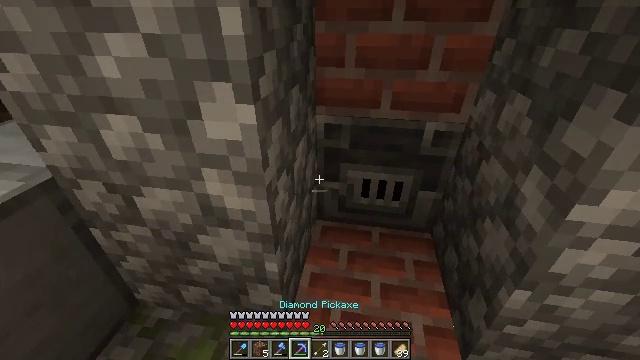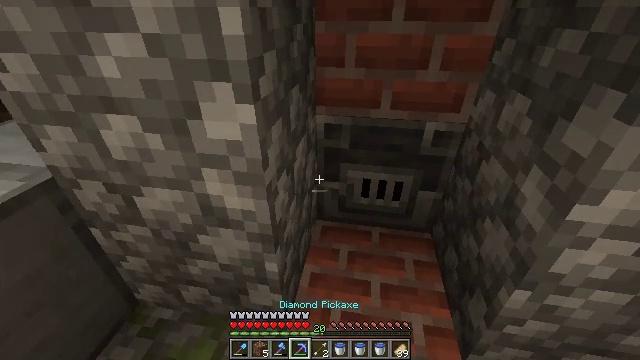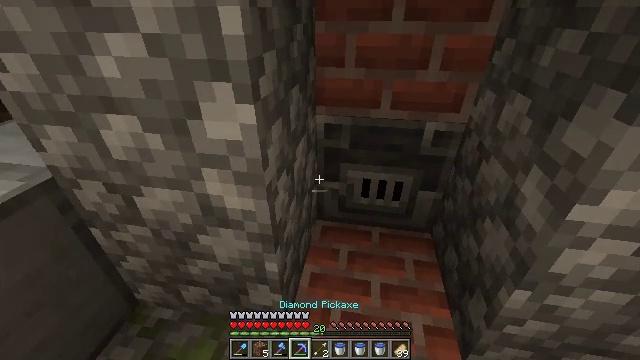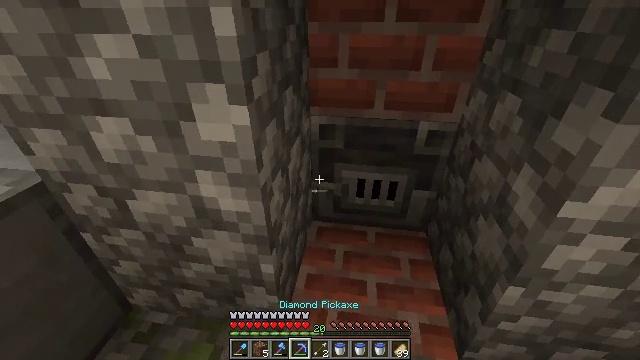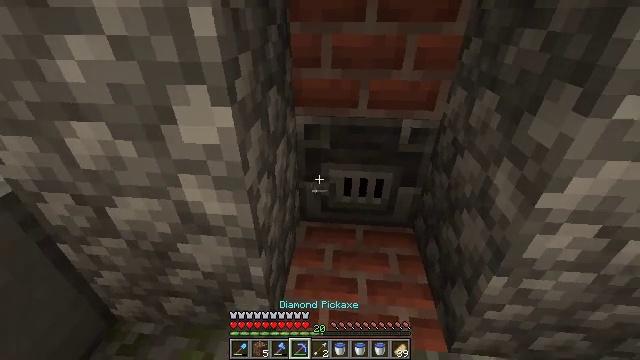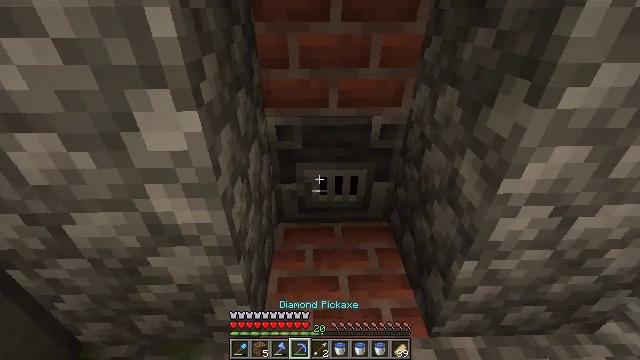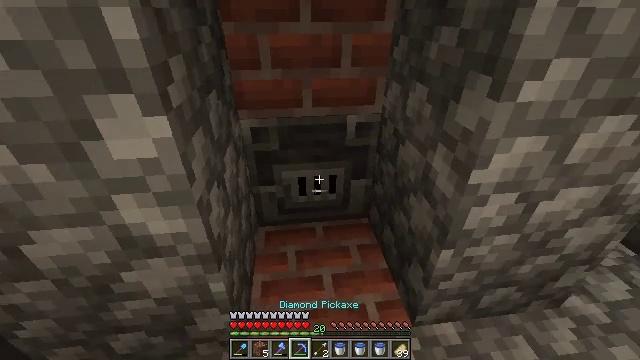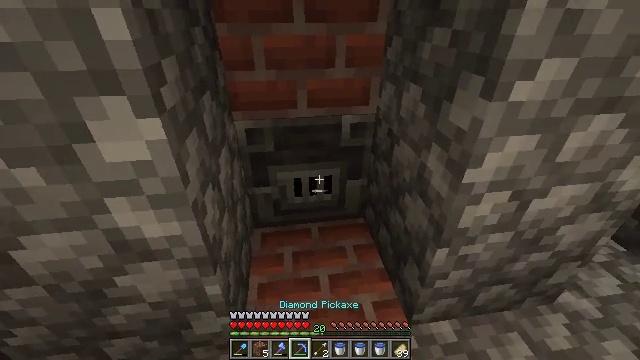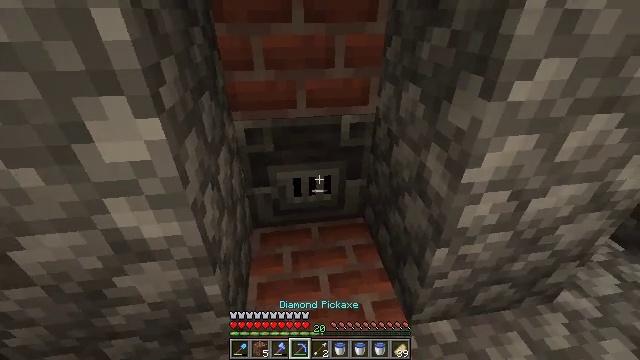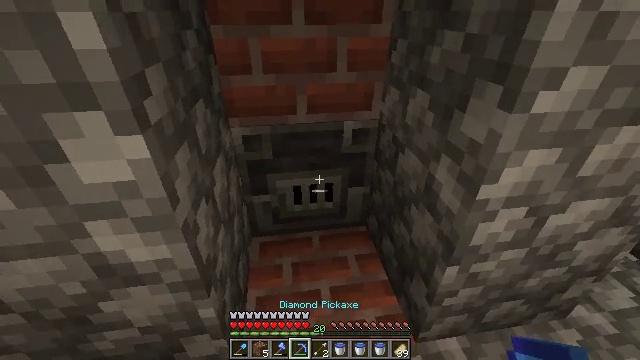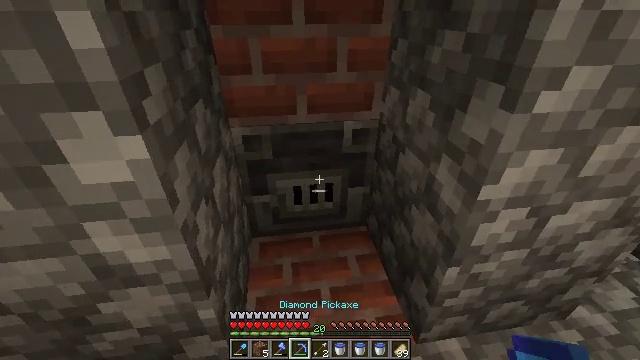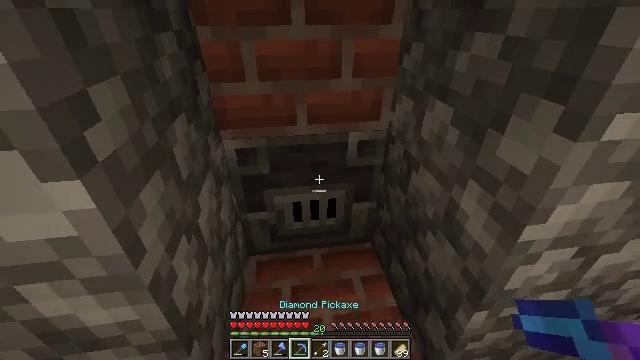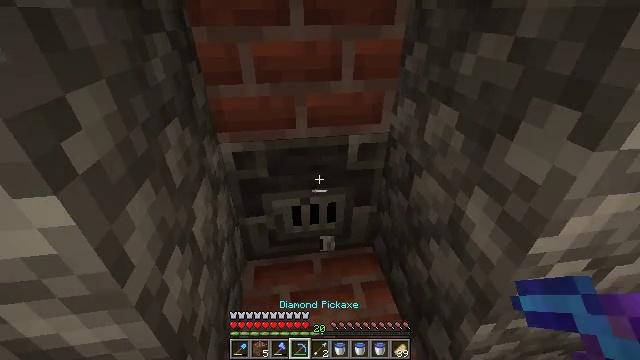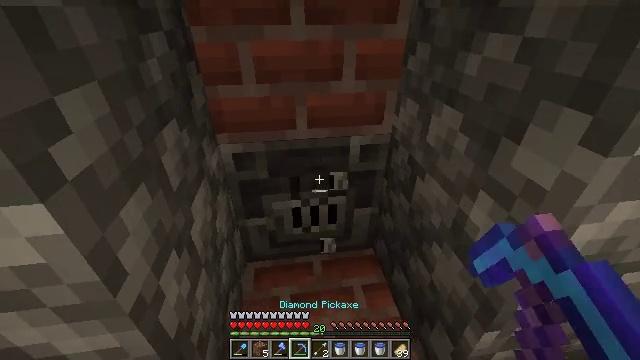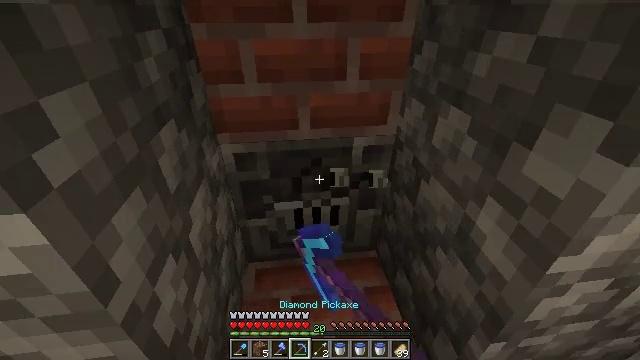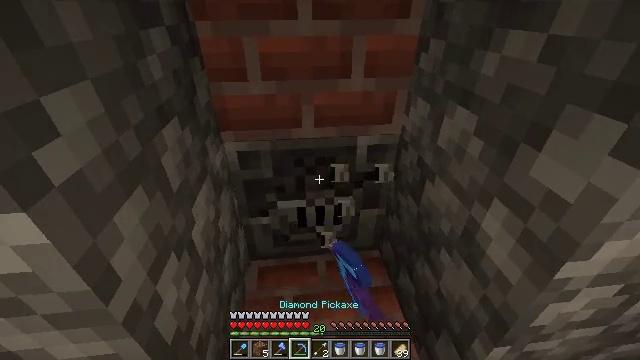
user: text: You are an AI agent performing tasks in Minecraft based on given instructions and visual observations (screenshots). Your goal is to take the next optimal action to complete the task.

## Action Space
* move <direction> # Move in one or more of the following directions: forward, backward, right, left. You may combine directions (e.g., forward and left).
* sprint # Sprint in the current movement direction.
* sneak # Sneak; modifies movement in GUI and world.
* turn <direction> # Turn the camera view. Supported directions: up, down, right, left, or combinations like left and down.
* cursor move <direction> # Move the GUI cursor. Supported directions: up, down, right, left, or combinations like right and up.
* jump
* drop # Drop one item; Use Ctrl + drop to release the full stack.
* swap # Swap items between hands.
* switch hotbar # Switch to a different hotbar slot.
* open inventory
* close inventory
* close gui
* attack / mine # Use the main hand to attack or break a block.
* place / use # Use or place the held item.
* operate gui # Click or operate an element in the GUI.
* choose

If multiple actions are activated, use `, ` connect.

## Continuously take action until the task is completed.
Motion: motion action
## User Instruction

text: Recycle the blast furnace by breaking it.
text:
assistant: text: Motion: no_op
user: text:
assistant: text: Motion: no_op
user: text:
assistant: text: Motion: turn right
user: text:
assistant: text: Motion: turn right
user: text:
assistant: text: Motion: turn right
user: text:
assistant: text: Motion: turn right
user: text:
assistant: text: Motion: turn right
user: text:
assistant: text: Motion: no_op
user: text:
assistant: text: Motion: move forward
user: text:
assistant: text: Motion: move forward
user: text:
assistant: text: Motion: no_op
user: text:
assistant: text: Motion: attack / mine
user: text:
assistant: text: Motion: attack / mine
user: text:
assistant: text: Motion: attack / mine
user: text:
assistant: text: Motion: turn left, attack / mine
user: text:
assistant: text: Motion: attack / mine
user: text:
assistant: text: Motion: attack / mine
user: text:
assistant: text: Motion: attack / mine
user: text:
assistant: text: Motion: attack / mine
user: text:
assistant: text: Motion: attack / mine
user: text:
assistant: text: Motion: attack / mine
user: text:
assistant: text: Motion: attack / mine